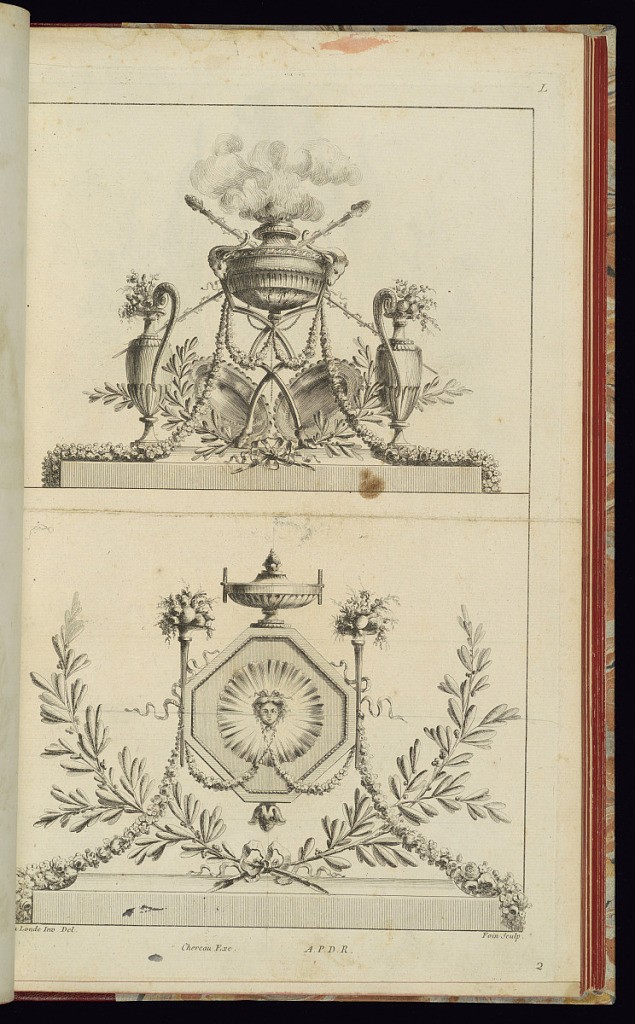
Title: Overdoor Designs
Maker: Richard de Lalonde, French, active 1780–96
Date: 1775-1788
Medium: Etching on off-white laid paper
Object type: Print
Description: Two overdoor designs. The overdoor on top has a lidded censer with ram's head handles, and crosses thyrses behind it. Below the tall legs of the censer are two cymbals, and on either side of the vessel are ewers filled with flowers. The overdoor below has an octagonal medallion with a mascaron inside, a lidded, shallow vase at top, and crosses laurel branches below. The plate is signed and numbered.